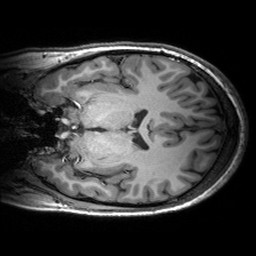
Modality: T1w
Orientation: coronal
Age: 20
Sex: female
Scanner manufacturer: siemens
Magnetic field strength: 3 T
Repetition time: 2.53 s
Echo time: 0.00299 s